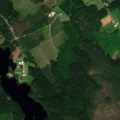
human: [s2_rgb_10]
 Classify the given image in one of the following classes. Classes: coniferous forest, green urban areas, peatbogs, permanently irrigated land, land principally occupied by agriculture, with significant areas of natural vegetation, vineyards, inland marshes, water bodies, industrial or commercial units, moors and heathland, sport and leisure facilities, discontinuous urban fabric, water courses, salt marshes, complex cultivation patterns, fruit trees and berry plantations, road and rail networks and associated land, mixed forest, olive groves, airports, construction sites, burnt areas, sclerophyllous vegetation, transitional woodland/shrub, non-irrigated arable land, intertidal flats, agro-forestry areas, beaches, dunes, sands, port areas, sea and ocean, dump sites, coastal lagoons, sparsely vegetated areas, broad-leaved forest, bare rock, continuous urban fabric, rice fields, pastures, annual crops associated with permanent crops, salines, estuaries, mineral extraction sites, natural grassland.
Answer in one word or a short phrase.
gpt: land principally occupied by agriculture, with significant areas of natural vegetation, broad-leaved forest, coniferous forest, mixed forest, water bodies